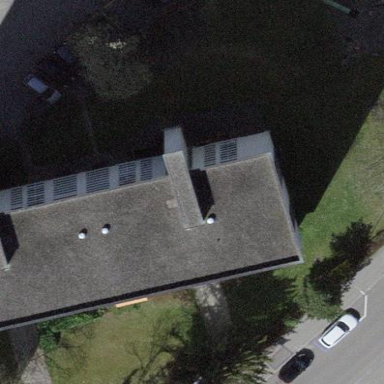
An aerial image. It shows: Flat-roofed apartment building.